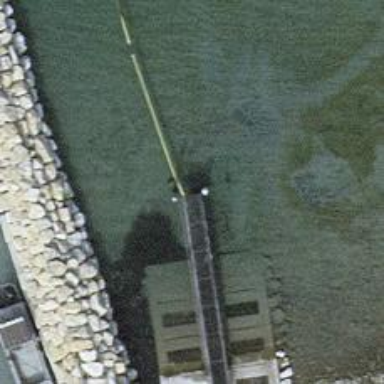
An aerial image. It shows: Man-made pier.